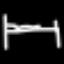
Label: bed